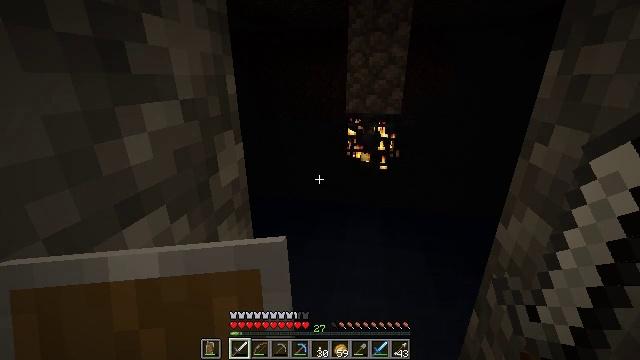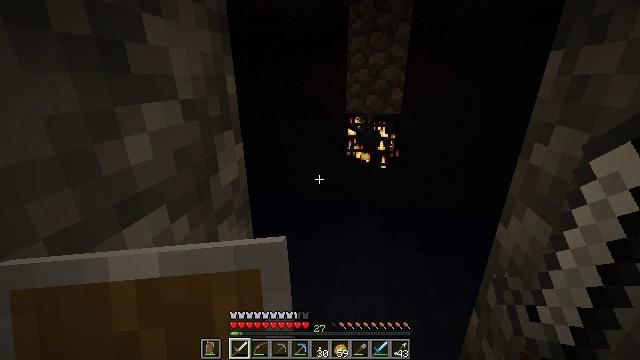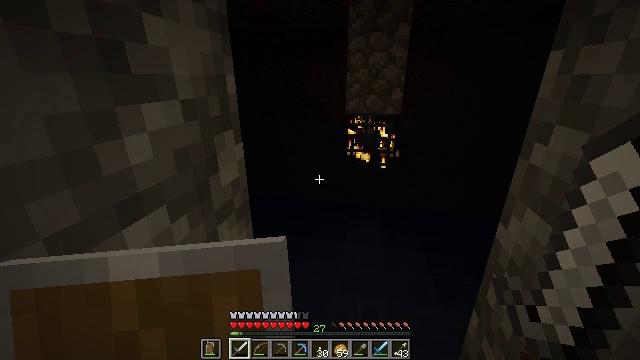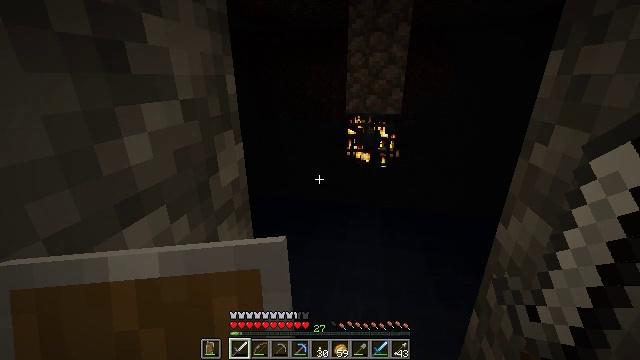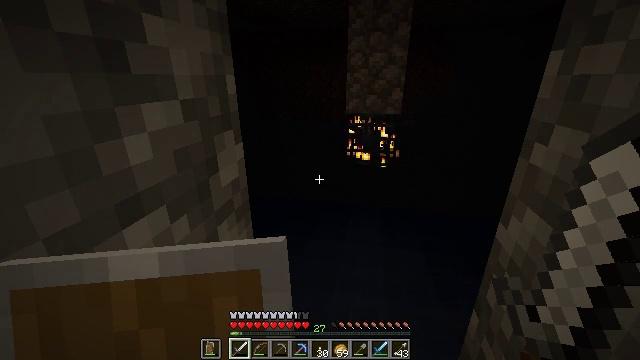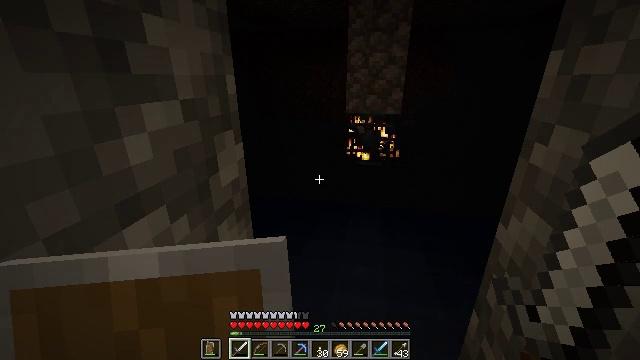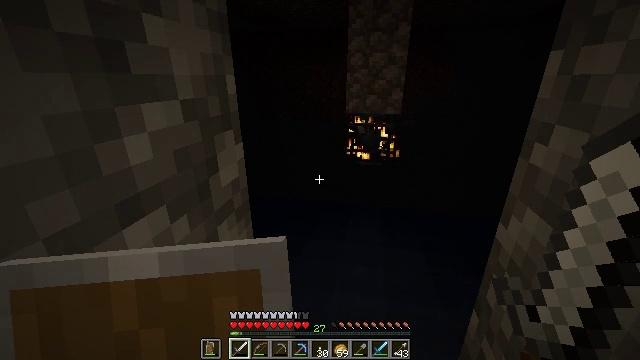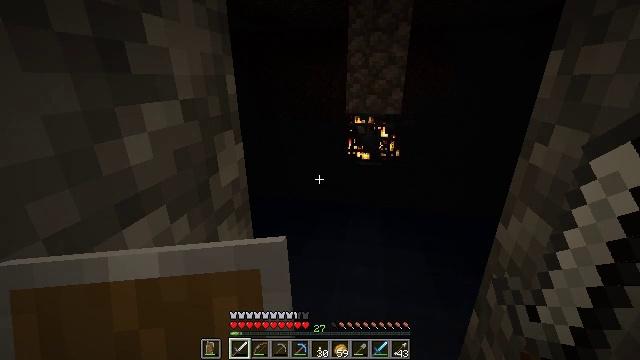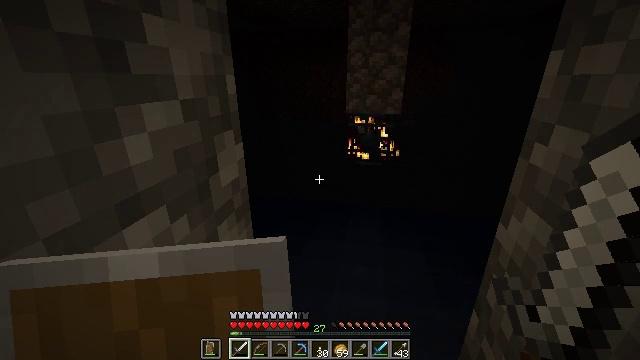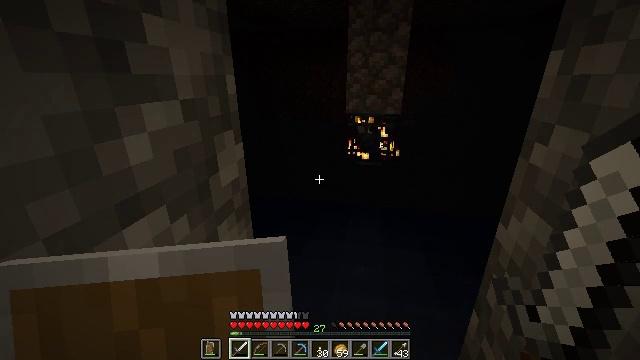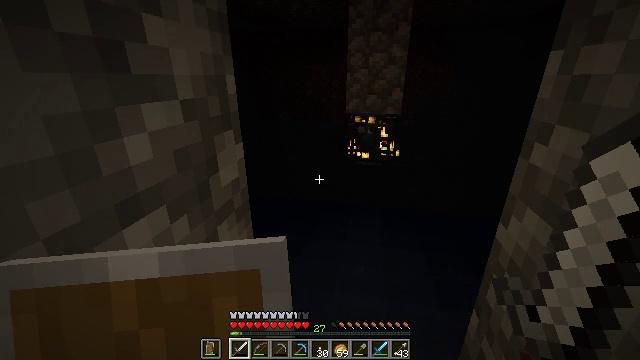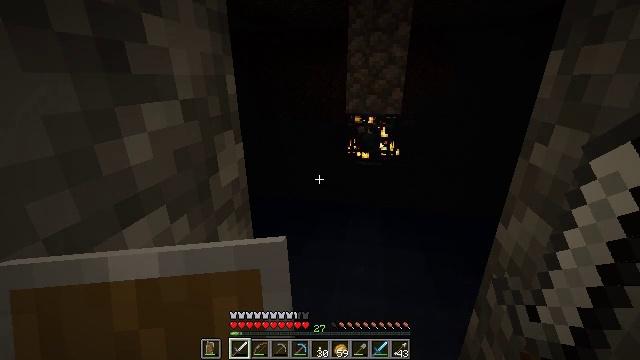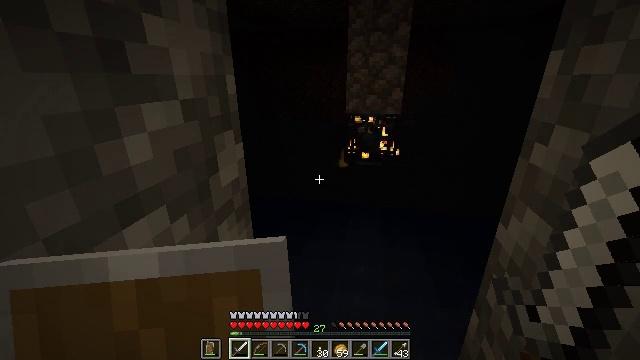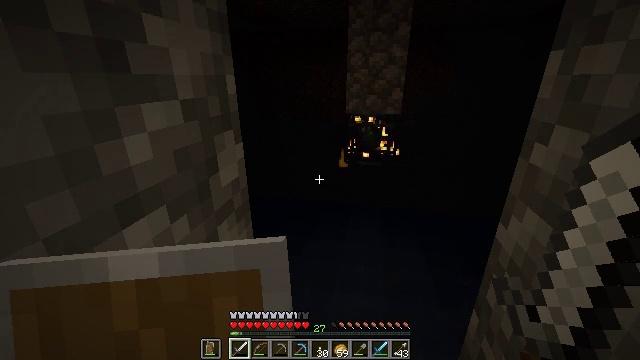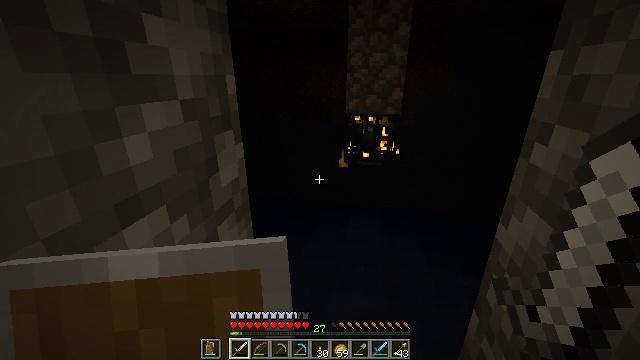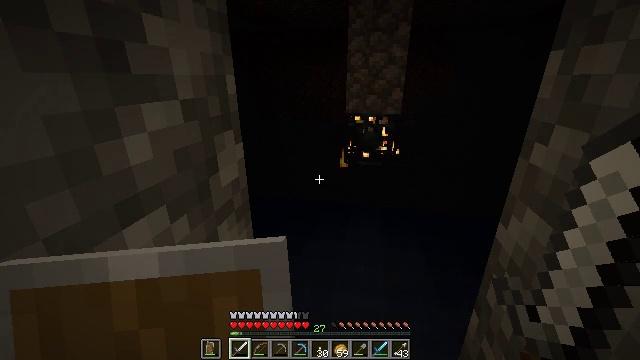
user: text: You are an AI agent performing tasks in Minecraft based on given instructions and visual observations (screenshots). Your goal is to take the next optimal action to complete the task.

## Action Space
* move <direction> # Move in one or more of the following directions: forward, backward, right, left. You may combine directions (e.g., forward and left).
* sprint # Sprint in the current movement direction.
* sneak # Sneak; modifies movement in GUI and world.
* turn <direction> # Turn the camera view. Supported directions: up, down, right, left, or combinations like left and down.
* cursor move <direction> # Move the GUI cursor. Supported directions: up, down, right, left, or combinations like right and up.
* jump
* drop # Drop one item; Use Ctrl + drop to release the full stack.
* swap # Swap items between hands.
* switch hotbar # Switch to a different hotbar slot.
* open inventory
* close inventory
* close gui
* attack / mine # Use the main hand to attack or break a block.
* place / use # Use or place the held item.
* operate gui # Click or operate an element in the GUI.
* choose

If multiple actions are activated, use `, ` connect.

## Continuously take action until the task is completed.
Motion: motion action
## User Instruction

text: Remove an iron sword from the inventory.
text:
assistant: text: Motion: no_op
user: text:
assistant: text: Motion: no_op
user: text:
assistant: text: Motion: no_op
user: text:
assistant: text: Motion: no_op
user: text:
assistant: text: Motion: no_op
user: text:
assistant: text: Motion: no_op
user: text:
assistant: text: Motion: no_op
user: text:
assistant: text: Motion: no_op
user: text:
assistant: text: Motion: no_op
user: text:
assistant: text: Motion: no_op
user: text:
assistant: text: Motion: no_op
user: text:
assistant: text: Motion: no_op
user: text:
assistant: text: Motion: no_op
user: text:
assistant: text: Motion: no_op
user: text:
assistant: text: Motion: no_op
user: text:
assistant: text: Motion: no_op
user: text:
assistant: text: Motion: no_op
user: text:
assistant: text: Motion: no_op
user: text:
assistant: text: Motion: no_op
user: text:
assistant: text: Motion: no_op
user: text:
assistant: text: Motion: no_op
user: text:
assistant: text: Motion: no_op
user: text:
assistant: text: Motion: no_op
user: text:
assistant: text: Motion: no_op
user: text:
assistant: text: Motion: no_op
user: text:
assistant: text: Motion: no_op
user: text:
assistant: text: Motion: no_op
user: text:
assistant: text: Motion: no_op
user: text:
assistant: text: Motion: no_op
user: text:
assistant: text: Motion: no_op